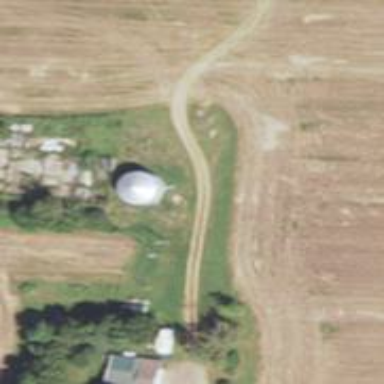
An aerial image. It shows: Silo.